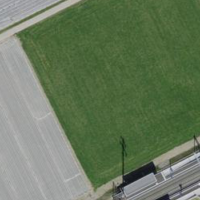
EUNIS habitat code: 52
Species observed at this site:
Corvus cornix
Passer montanus